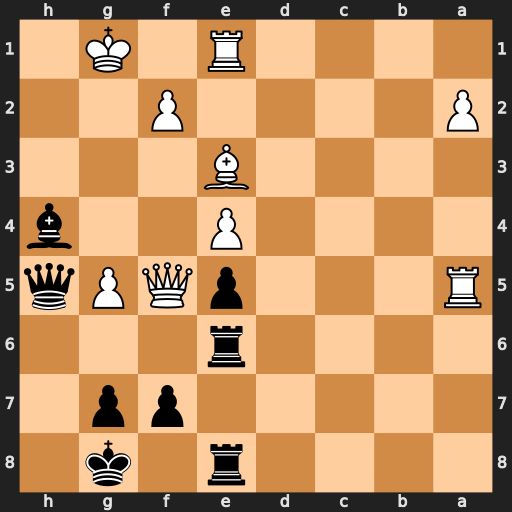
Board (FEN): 4r1k1/5pp1/4r3/R3pQPq/4P2b/4B3/P4P2/4R1K1
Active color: b
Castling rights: -
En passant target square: -
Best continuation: g6 Qh3 Bxf2+